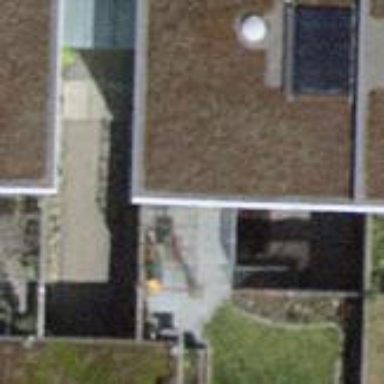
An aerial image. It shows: Flat-roofed building.